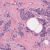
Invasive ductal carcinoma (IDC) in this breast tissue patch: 1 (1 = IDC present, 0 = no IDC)